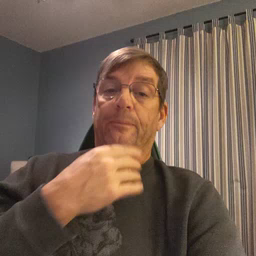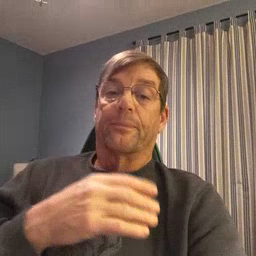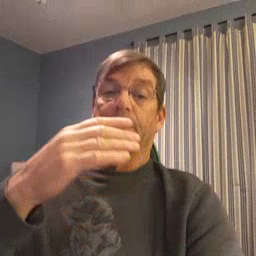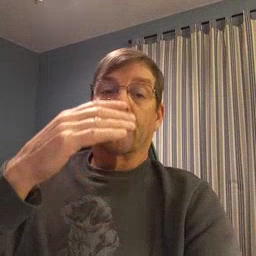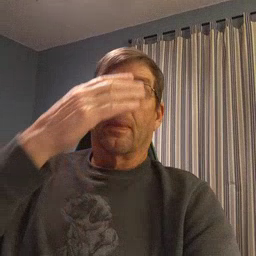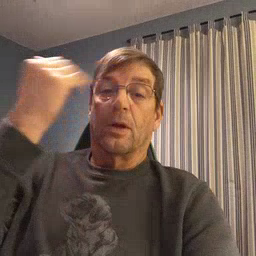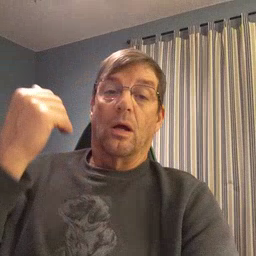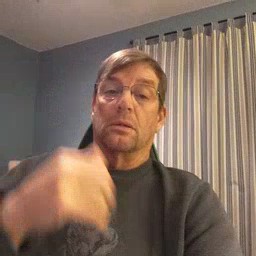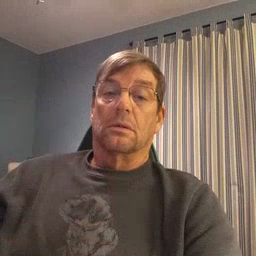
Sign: because